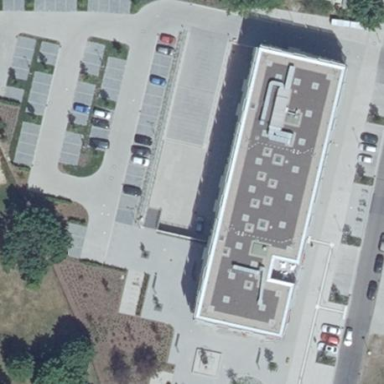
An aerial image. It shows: Commercial building with flat roof.